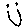
Label: smiley face